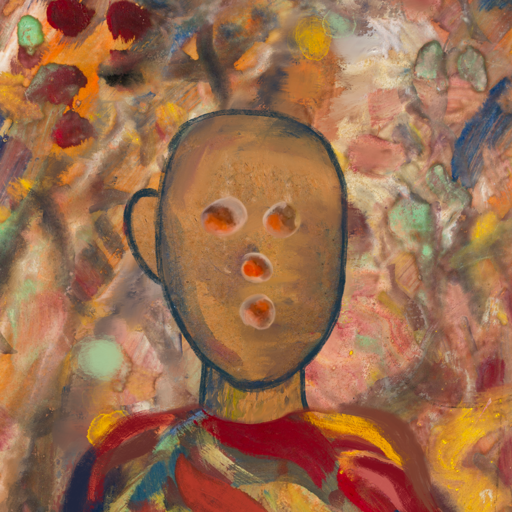
Background: Mother_And_Son_Mother, Head And Neck Front: In_The_Sun, Face Front: Rupkatha, Bust: Mother_And_Son_Son, Hair Front: Blank, Head Accessory: Blank, Second Necklace: Blank, Necklace: Blank, Baby: Blank